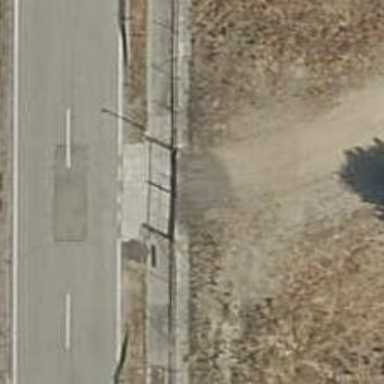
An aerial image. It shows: Gate.